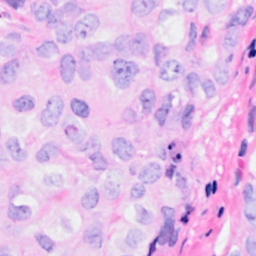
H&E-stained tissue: Breast